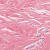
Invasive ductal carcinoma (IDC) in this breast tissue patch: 0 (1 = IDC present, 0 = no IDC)